Question: I want to implement Jquery datepicker into JSF page like this <URL>.
So far I managed to call the calendar into JSF input field using this code:
'''
//For calendar
function calendar(){
// Datepicker
$('#datepicker').datepicker({
inline: true,
showWeek: true,
firstDay: 1
});
}
'''
I use this input field to call the code:
'''
<h:panelGroup>
<div id="datepicker"></div>
<h:inputText onfocus="calendar()" value="#{DatabaseController.formMap['userid']}" >
</h:inputText>
</h:panelGroup>
'''
When I click on the input field the calendar is displayed.

I want to implement the example into the JQuery web site but in my case when I click outside the input field the calendar does not hide as should be. How I can fix this?
Best Wishes
Peter
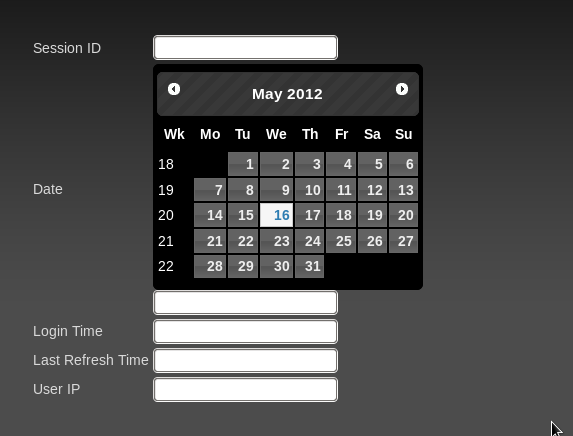
Answer: You can use the classname instead of the id. Put this JS and the end before the '</h:body>'
'''
<script type="text/javascript">
//For calendar
$(".datepicker").datepicker({
inline: true,
showWeek: true,
firstDay: 1
});
</script>
'''
And this is the input field with the calendar.
'''
<h:inputText styleClass="datepicker" value="#{DatabaseController.formMap['userid']}" > </h:inputText>
'''